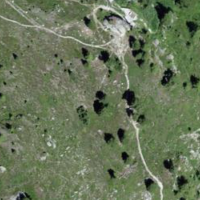
EUNIS habitat code: 26
Species observed at this site:
Vaccinium myrtillus
Sedum alpestre